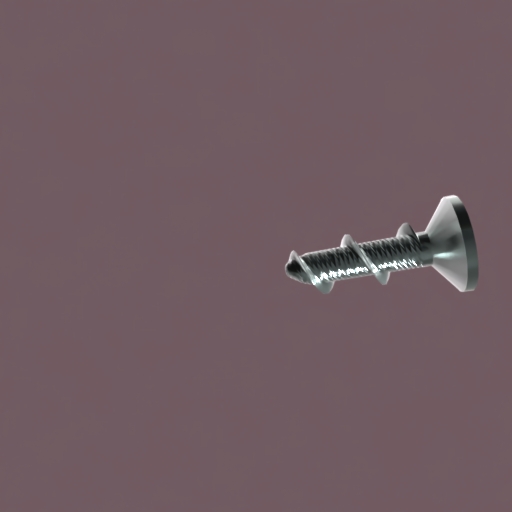
Label: screw